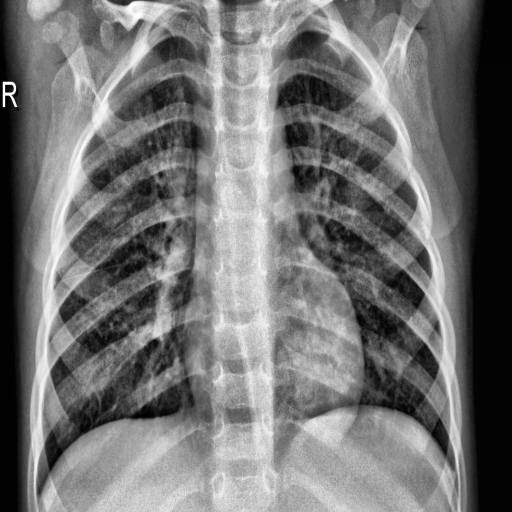
Finding: PNEUMONIA